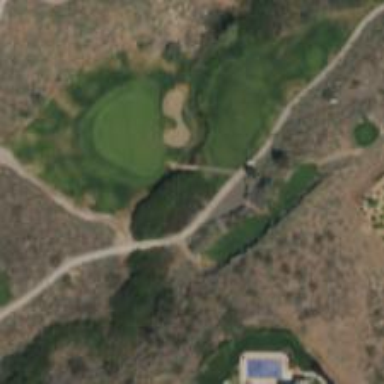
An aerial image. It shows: Path for both roads and golfers.